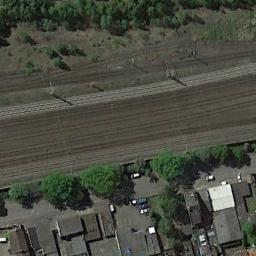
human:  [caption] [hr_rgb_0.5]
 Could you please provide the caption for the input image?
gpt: These railways have a residential area on one side of the railways .

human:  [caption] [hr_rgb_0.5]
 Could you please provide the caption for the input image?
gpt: The railway is next to lines of trees and some houses .

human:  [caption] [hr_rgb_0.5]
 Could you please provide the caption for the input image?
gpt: Several buildings of different shapes are beside the railway .

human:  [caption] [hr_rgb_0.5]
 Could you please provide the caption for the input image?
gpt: One side of the railway, there are lush trees  And the other side, there are many buildings .

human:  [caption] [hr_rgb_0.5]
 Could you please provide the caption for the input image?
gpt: There are some green trees and buildings beside the railway .